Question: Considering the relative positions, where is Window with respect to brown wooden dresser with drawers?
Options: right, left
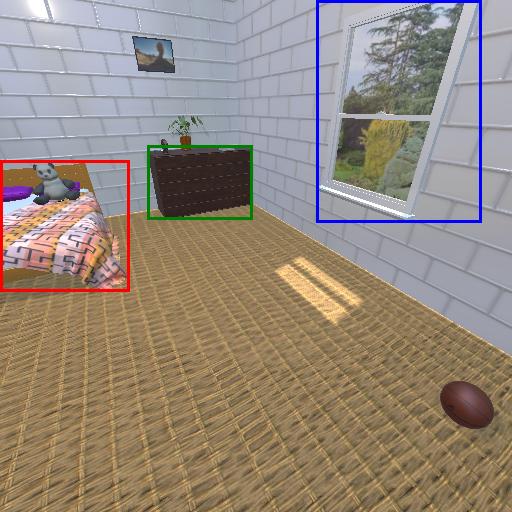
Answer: right